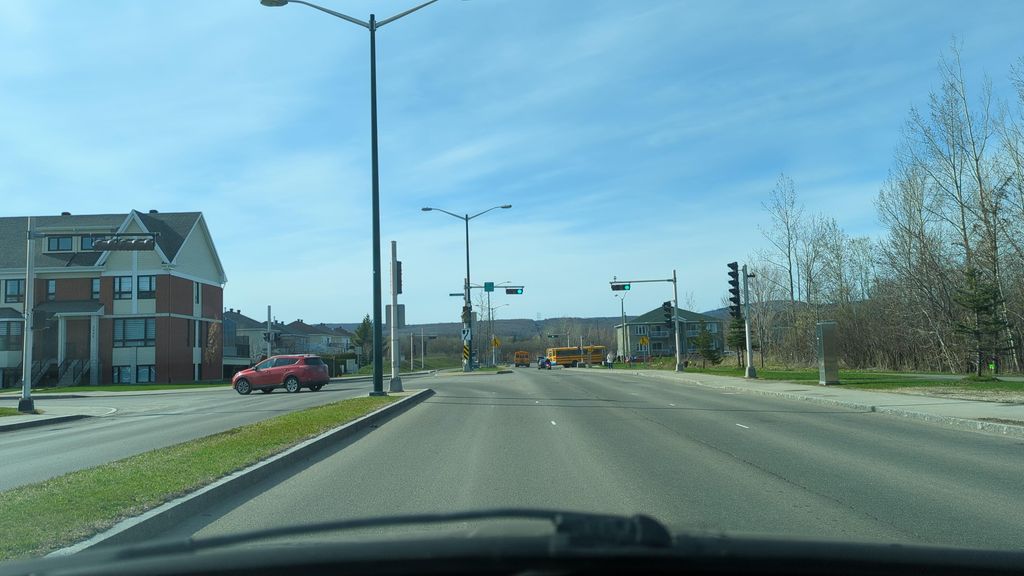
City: quebec_city